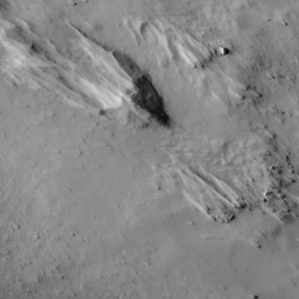
Label: non_frost